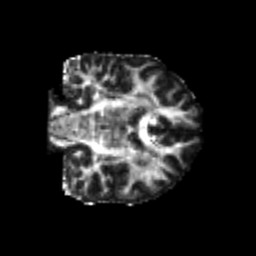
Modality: FA
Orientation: coronal
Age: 26
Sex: male
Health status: healthy
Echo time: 0.074 s